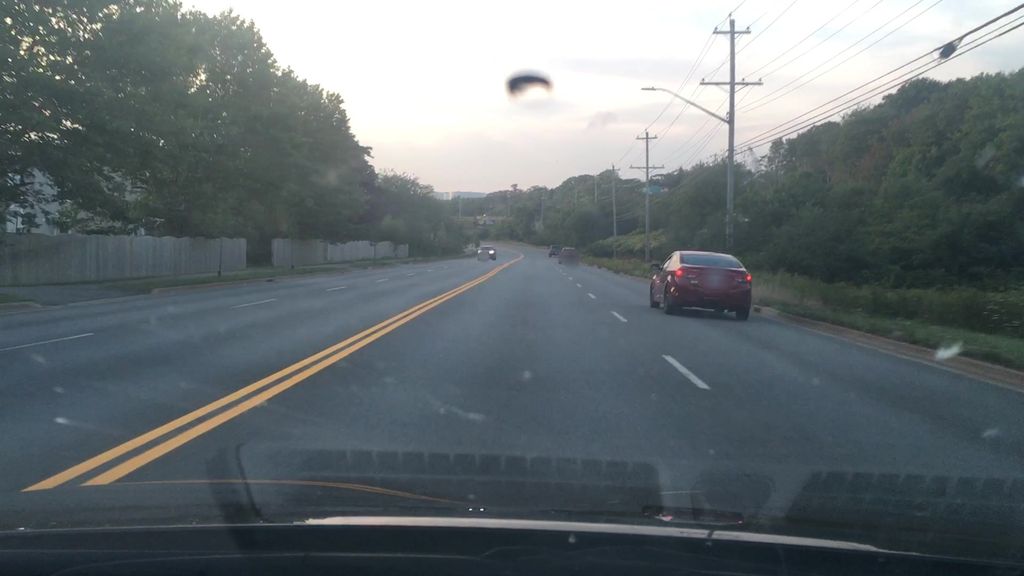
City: halifax